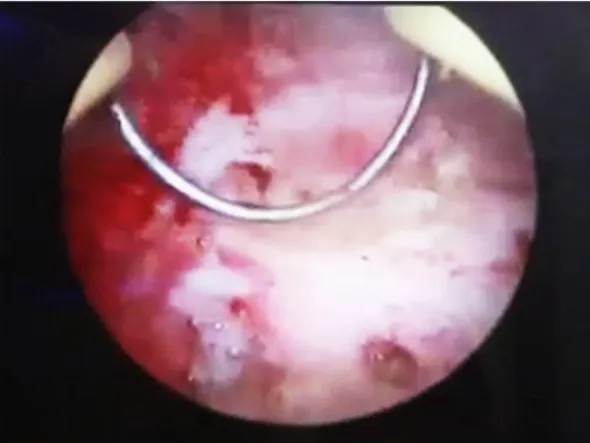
Two short arms embedded in the bladder wall.
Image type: endoscopy (arthroscopy)